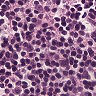
Metastatic tissue present: no